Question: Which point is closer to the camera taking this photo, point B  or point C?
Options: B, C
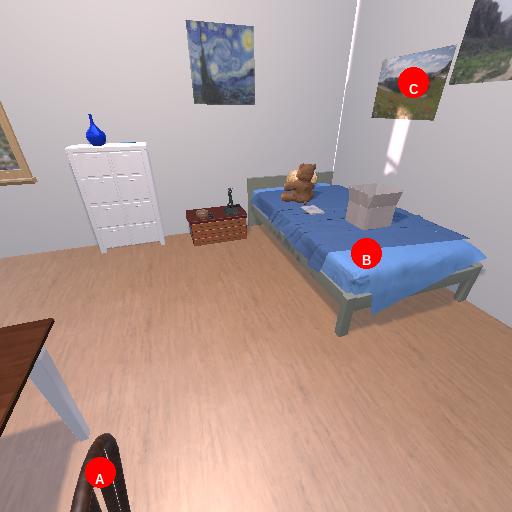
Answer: B